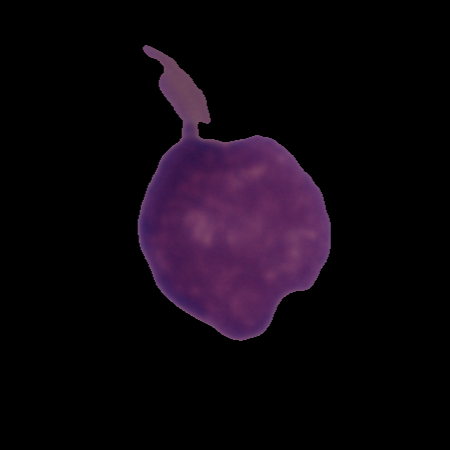
Label: healthy